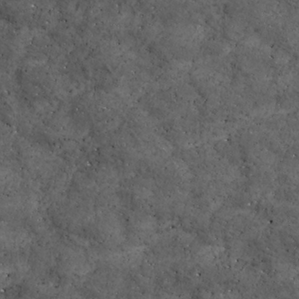
Label: non_frost